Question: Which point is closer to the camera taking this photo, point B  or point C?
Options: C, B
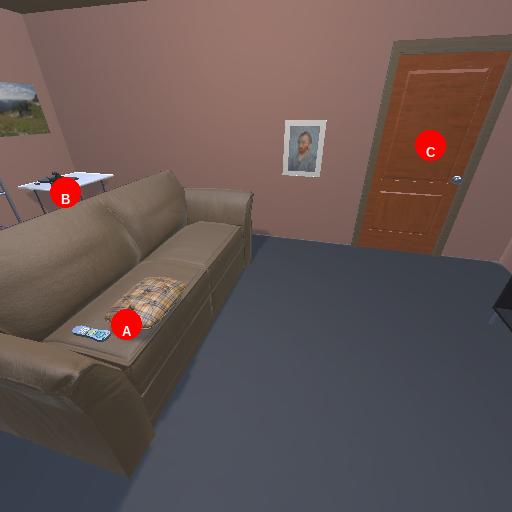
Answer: C